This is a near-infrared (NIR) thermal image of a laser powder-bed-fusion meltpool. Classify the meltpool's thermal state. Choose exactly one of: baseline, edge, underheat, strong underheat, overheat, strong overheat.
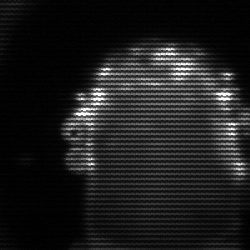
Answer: baseline